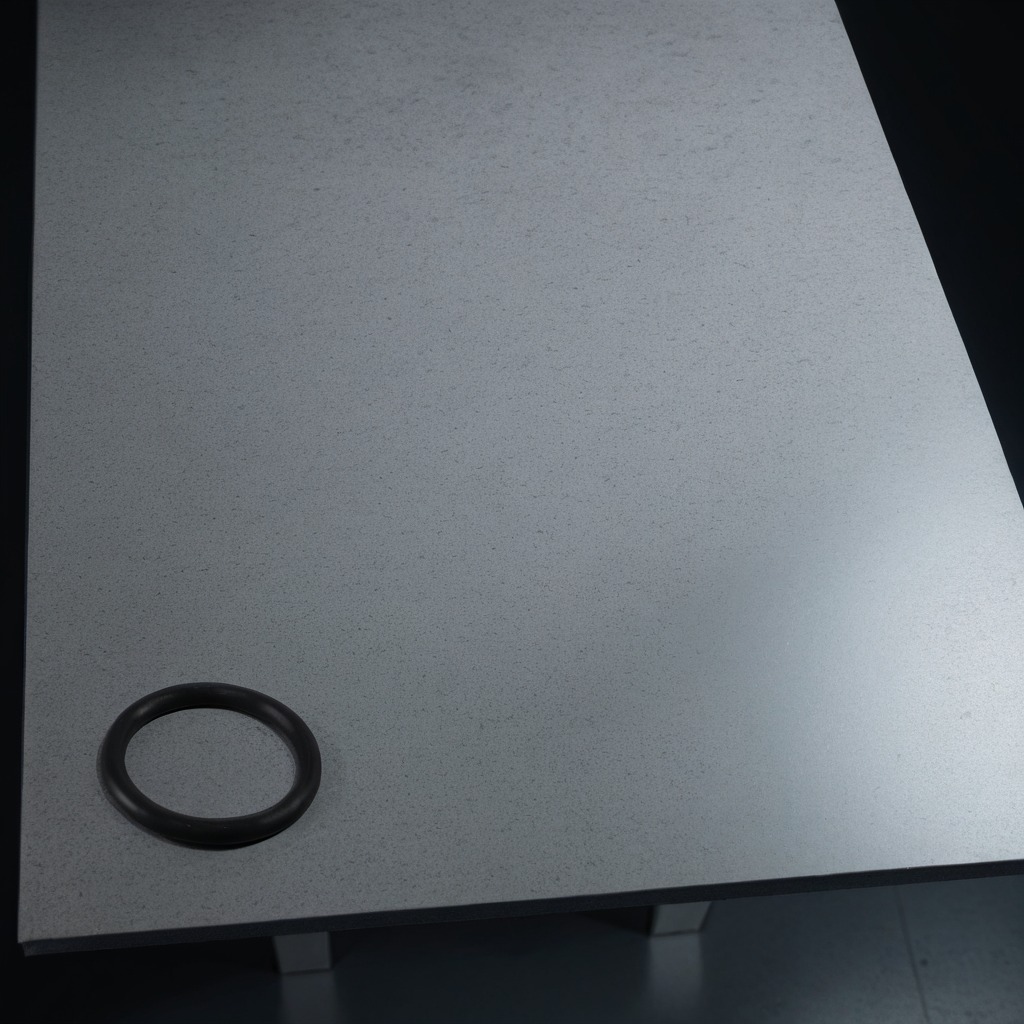
A rubber O-ring is lying on the clean granite table inside a workshop at night.